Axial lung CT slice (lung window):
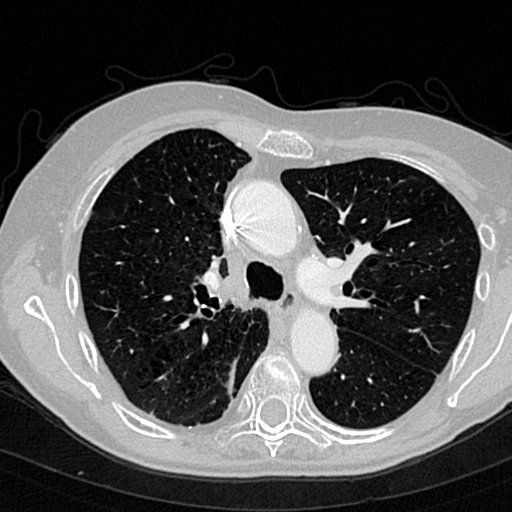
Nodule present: no